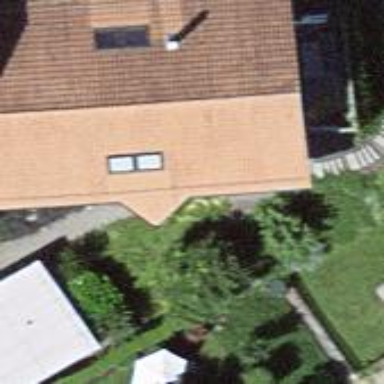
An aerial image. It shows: Simple and straightforward house.